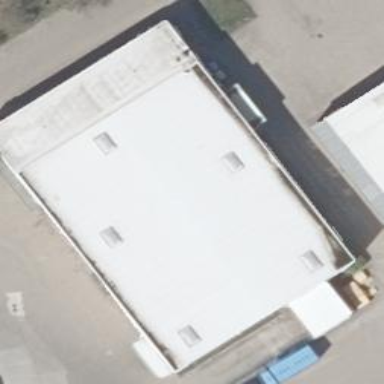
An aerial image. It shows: Commercial building.